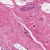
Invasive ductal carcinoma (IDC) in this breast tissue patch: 1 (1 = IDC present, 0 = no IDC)